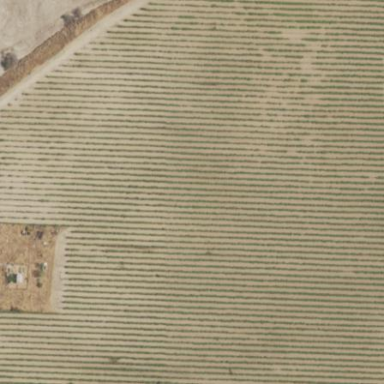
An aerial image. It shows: Beautiful vineyard in the countryside.